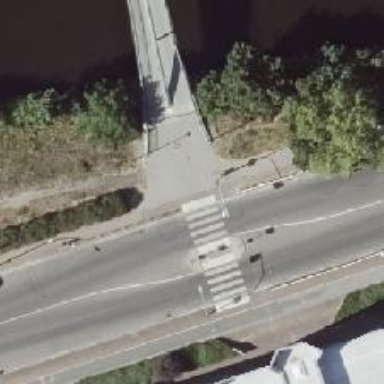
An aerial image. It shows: Marked asphalt footway with marked crossing. The crossing includes island.